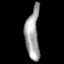
Tissue: skin
Cell type: Epithelial cells
Senescence score: 0.7201
Nuclear area (px): 702
Mean DAPI intensity: 159.06